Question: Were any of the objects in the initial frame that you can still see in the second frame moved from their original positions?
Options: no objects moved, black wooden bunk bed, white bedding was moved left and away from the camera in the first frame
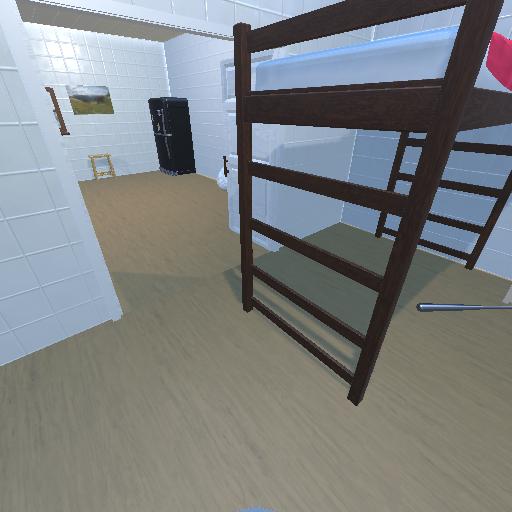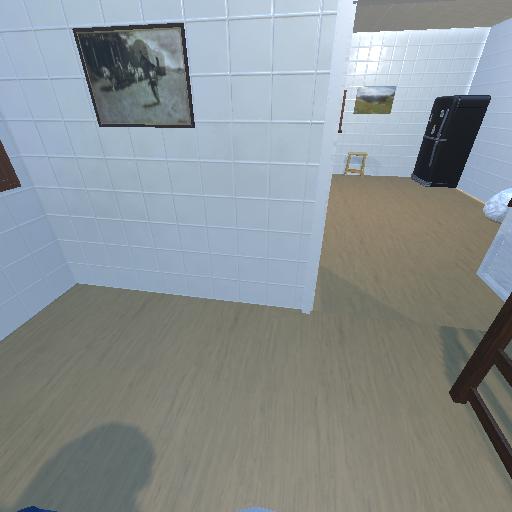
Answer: no objects moved